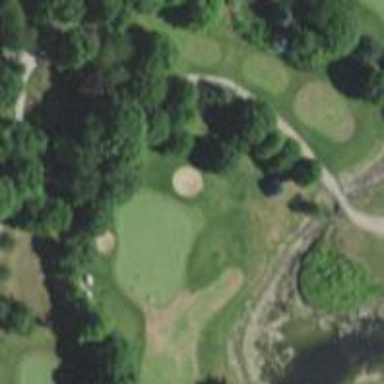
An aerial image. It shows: Golf hole.